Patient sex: M
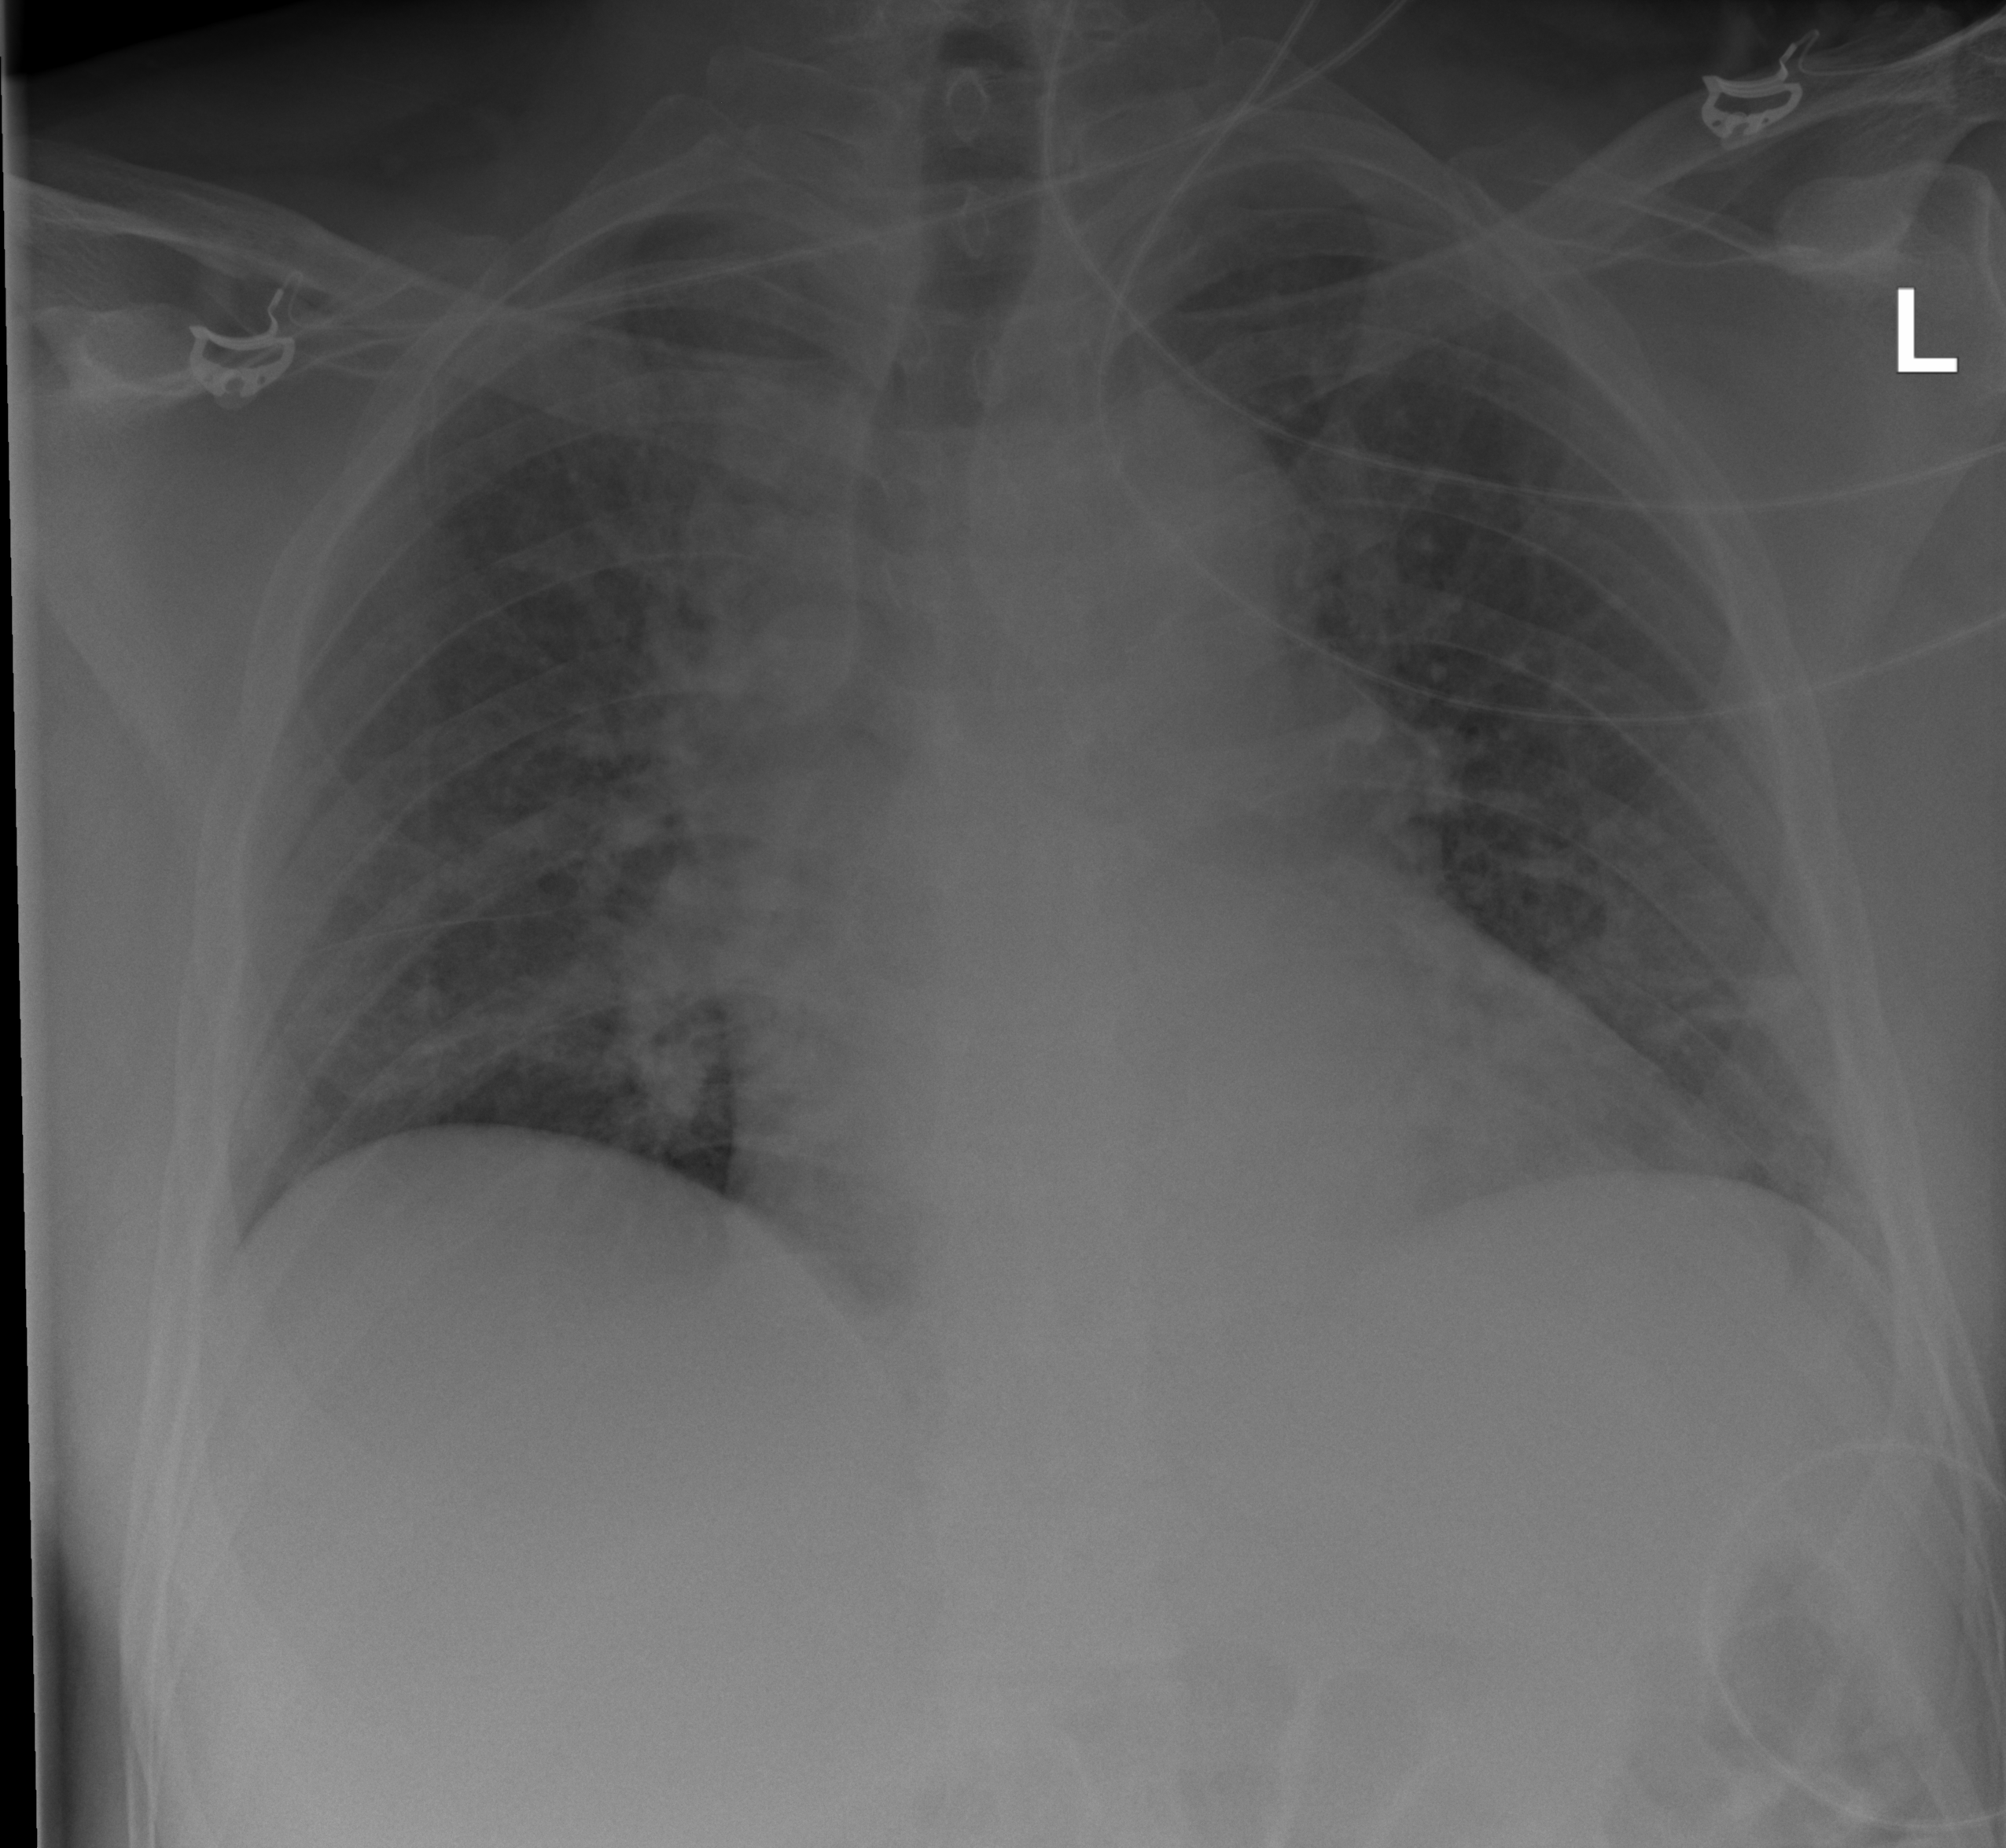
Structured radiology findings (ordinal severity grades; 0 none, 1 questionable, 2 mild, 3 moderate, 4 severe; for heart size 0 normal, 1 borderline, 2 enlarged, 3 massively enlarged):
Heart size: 1
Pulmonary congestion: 2
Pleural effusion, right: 0
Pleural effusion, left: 0
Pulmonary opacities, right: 0
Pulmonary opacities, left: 0
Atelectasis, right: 0
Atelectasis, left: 0